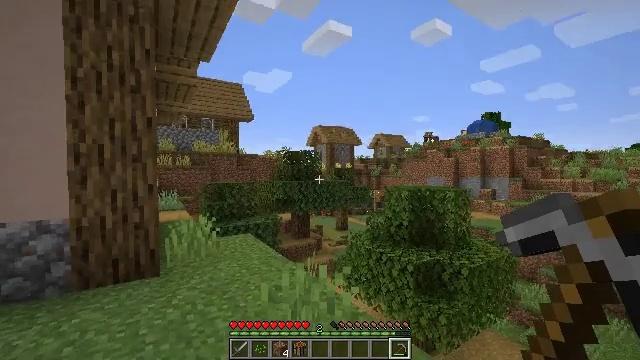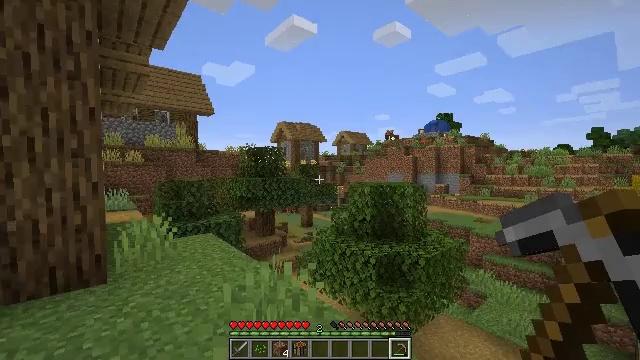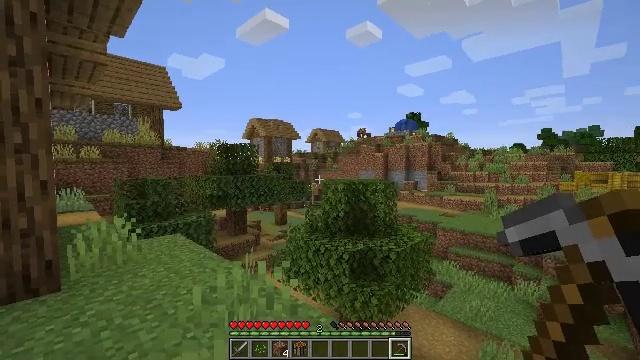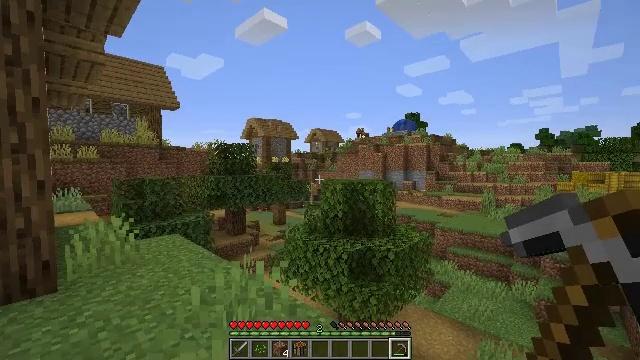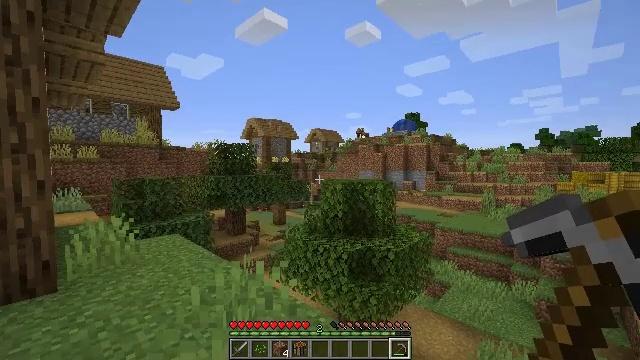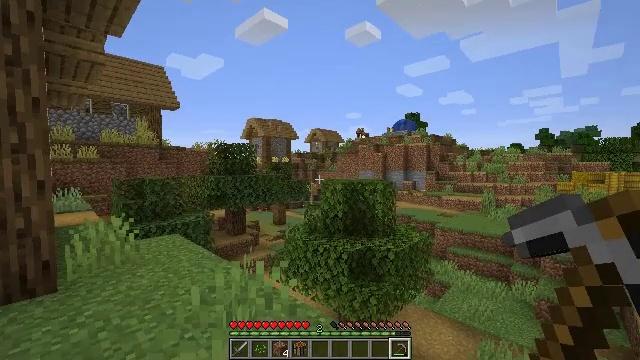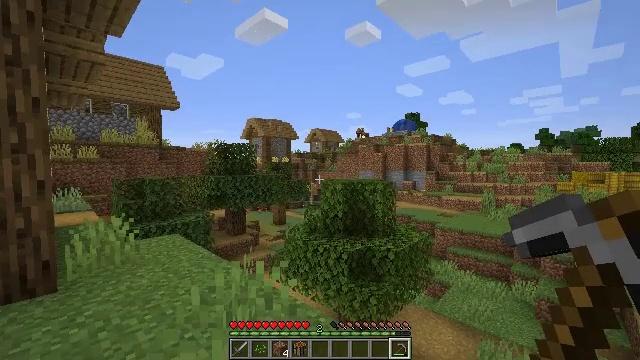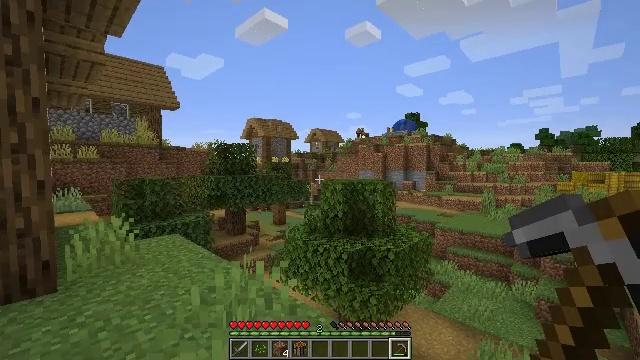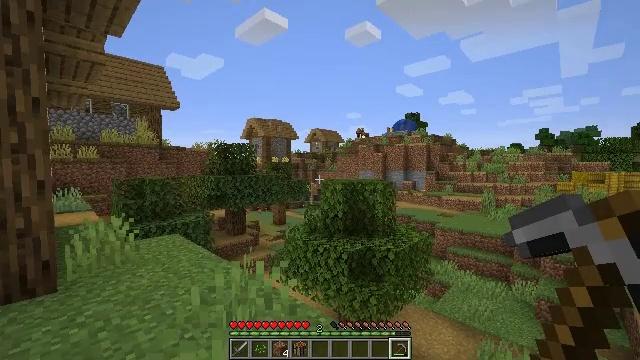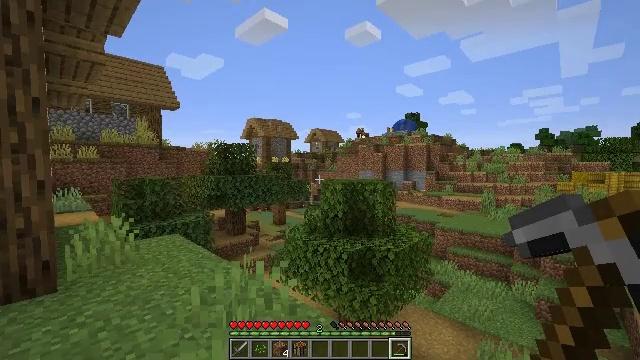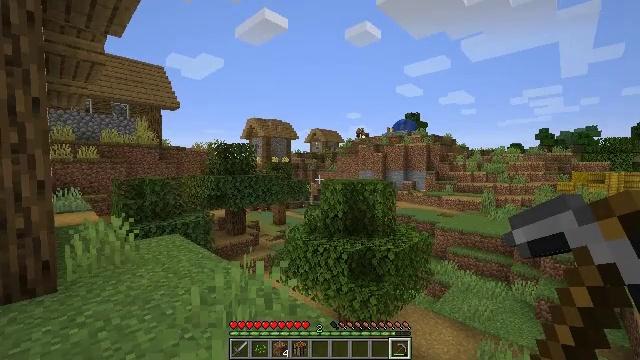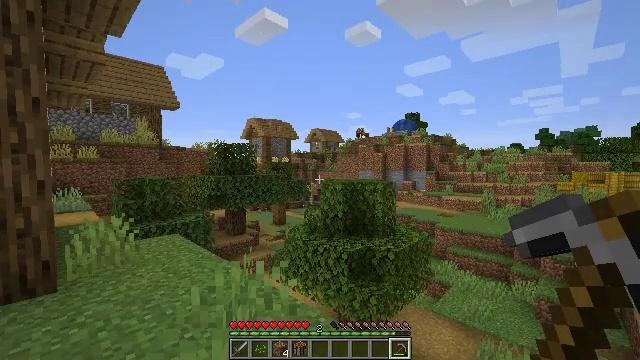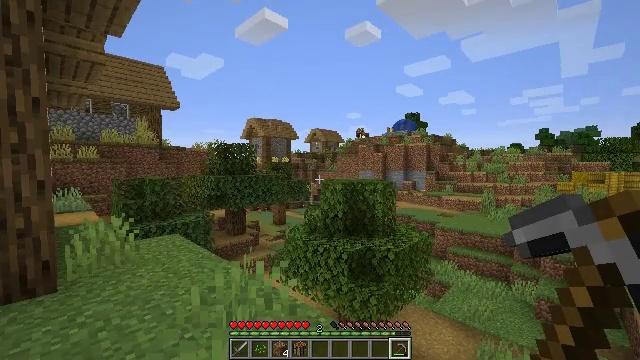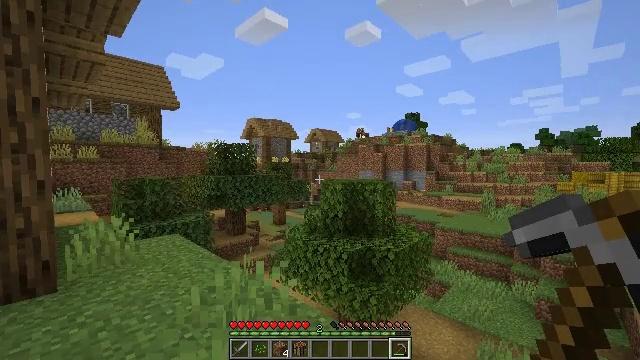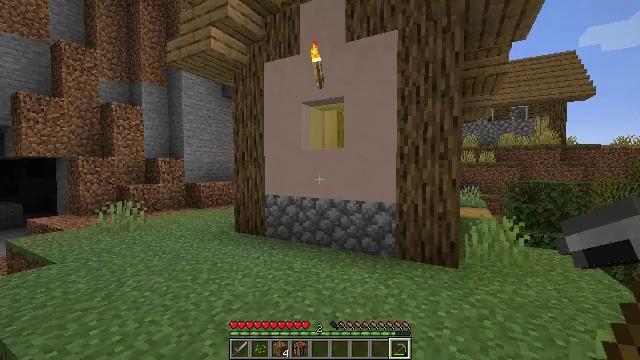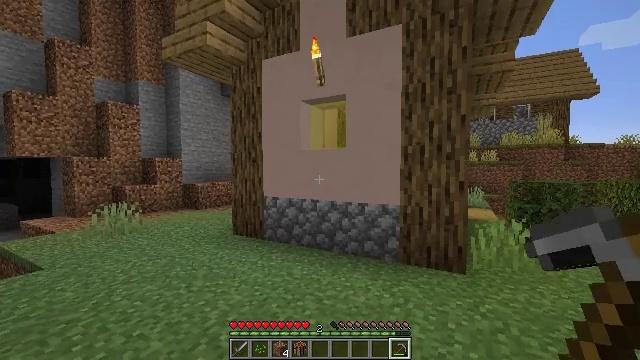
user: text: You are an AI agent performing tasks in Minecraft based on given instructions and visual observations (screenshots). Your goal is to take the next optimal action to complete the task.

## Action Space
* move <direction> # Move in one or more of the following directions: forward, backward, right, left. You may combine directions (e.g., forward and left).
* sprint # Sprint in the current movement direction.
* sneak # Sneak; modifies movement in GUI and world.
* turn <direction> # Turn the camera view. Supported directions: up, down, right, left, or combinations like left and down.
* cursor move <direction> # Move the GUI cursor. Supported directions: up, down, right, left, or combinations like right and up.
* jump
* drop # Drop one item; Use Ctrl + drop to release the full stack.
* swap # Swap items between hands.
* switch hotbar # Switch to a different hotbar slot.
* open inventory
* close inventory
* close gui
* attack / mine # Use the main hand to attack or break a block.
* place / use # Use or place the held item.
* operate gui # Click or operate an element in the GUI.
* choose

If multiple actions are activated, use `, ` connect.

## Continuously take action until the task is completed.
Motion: motion action
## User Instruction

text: Remove wheat seeds from the inventory.
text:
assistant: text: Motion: turn right
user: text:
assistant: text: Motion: turn right
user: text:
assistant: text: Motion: no_op
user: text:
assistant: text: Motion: no_op
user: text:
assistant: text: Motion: no_op
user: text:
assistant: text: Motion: no_op
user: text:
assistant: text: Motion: no_op
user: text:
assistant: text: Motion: no_op
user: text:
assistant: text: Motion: no_op
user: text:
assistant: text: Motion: no_op
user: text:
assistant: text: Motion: no_op
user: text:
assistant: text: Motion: no_op
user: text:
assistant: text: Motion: no_op
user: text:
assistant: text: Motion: move forward, turn left
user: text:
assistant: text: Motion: move forward
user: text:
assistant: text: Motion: no_op
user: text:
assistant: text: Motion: no_op
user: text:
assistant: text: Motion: no_op
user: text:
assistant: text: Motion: no_op
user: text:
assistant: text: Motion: no_op
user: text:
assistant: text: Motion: no_op
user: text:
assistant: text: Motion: no_op
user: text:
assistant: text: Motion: turn left
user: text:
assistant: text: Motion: move forward, turn left
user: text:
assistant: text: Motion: move forward, turn left
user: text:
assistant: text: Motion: no_op
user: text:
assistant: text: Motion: no_op
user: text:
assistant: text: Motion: move forward
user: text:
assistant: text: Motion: move forward
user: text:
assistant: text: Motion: move forward